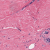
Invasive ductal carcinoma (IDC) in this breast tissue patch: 0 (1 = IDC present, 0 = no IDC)